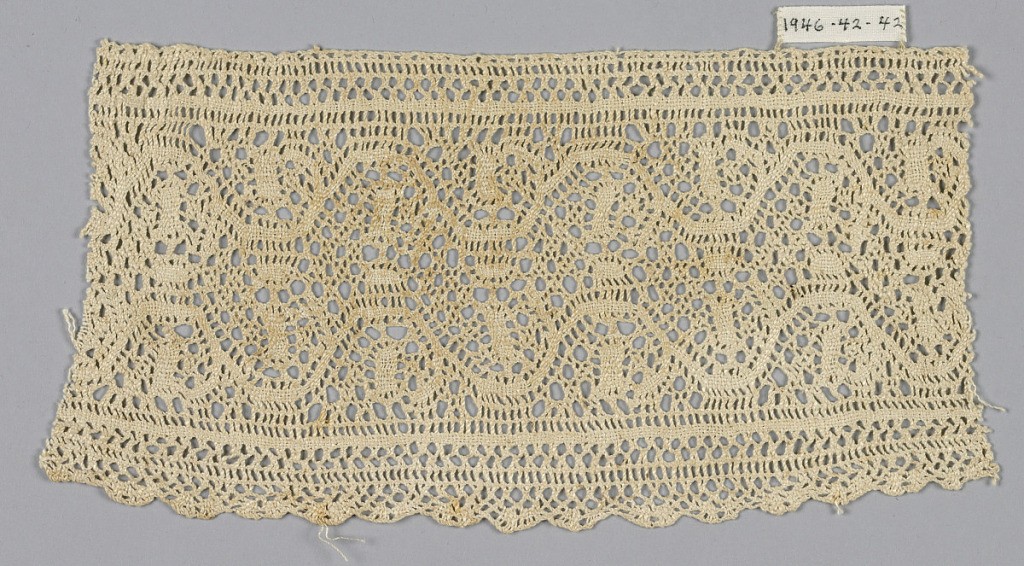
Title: Fragment
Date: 19th century
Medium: linen Technique: bobbin lace, peasant style
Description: Design of two curving lines with conventionalized ornaments; scallops on one border.